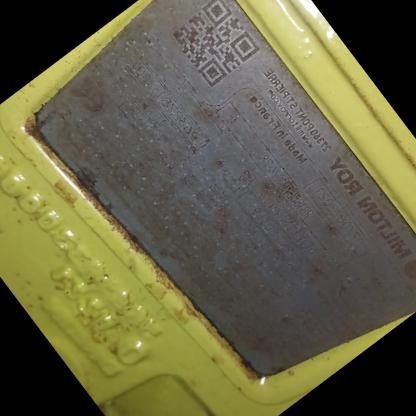
Klasa: tabliczka-znamionowa